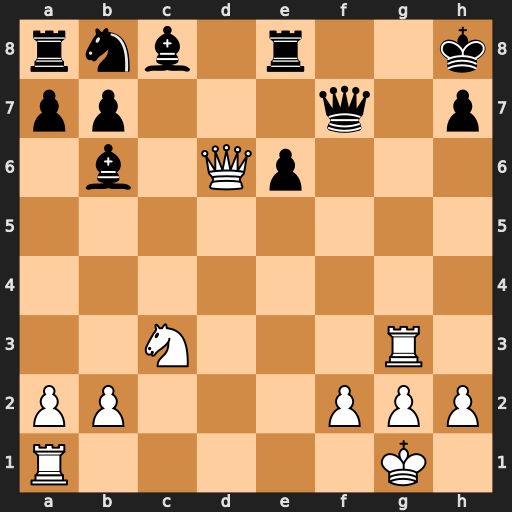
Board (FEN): rnb1r2k/pp3q1p/1b1Qp3/8/8/2N3R1/PP3PPP/R5K1
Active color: w
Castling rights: -
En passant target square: -
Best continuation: Qe5+ Qf6 Qxf6#